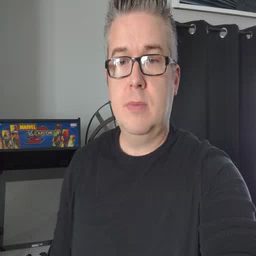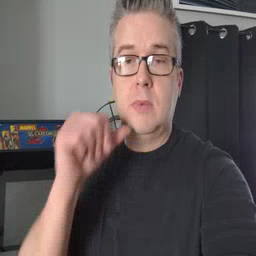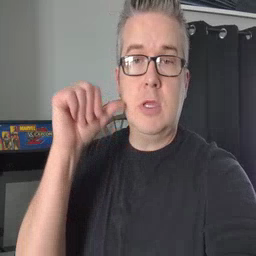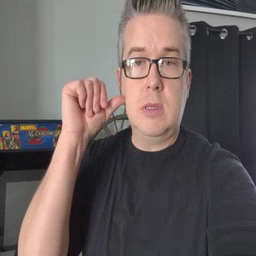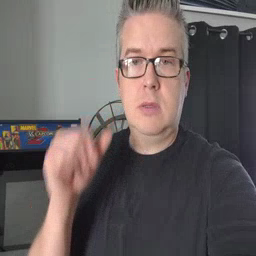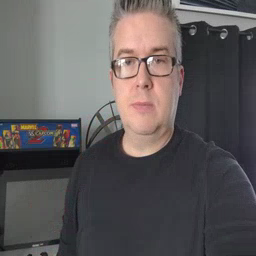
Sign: yesterday